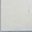
Piece: xx